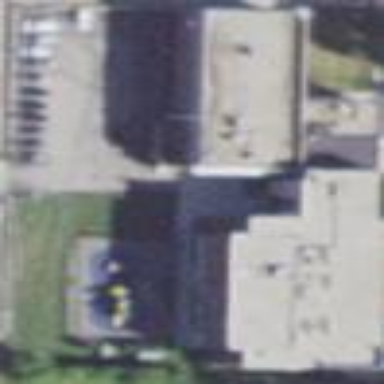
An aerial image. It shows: School.